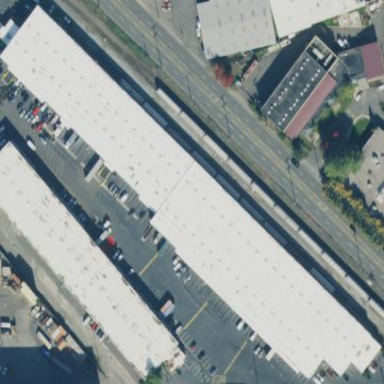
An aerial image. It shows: Warehouse building.